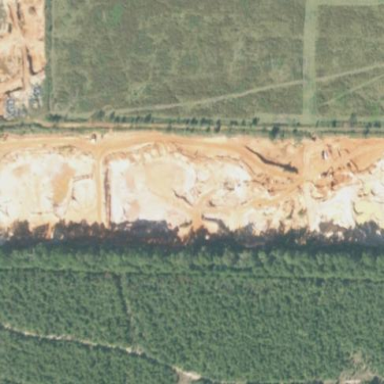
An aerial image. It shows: Sand quarry.